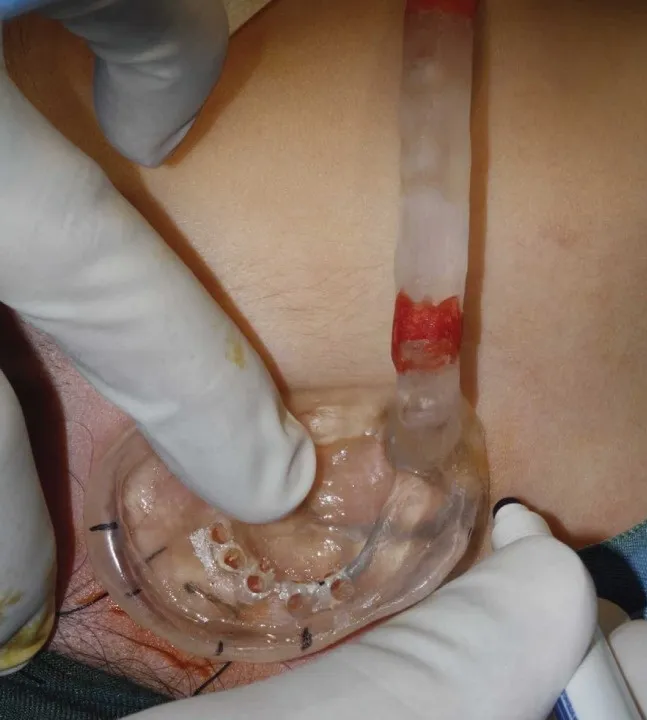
Surgical stent is used to determine implants location and angulation.
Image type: medical_photograph (other_medical_photograph)